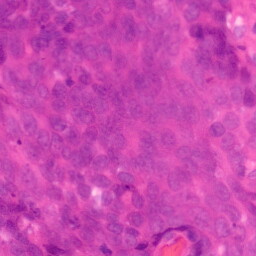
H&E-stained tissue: Colon